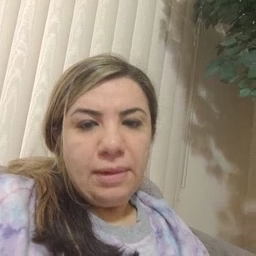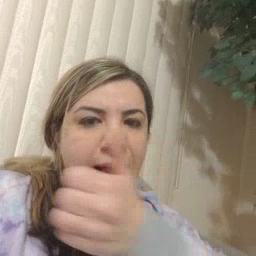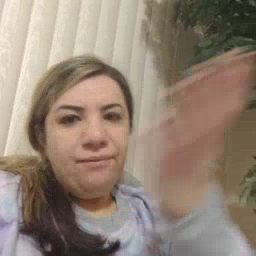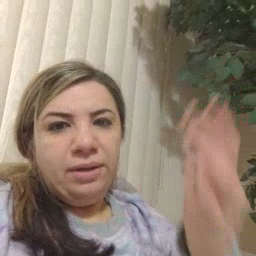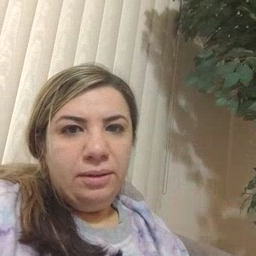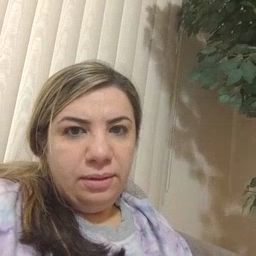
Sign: every